Question: Some background: I need to work out the distance from some point to each cell in a 3D grid, then apply a function to this distance. I need to do this for multiple points, and add the functions values in each cell for all the points. I can do this using the following code for points located at (x,y,z):
'''
x <- c(1,2,3,4,5)
y <- x
z <- x
radius <- c(0.4,0.5,0.6,0.7,0.8)
numsphere <- length(x)
radius_buffer <- 0.2
xvox <- seq((min(x)-1),(max(x)+2),0.5)
yvox <- xvox
zvox <- xvox
probability_array <<- array(0,dim=c(length(xvox),length(yvox),length(zvox)))
for (j in 1:length(yvox)){ # for every y element
for (i in 1:length(xvox)){ # for every x element
for (k in length(zvox):1){ # for every z element
for (n in 1:numsphere){ # for the total number of points
dist_sd <- ((xvox[i]-x[n])^2+(yvox[j]-y[n])^2+(zvox[k]-z[n])^2)^0.5
probability_array[i,j,k] <- probability_array[i,j,k] +
round(exp(-1*(dist_sd-radius[n])^2/(2*radius_buffer^2)),3)
}
}
}
}
'''
The output is an array and the plotted result looks like this:
'''
probability_array <- probability_array/max(probability_array)
contour3d(probability_array,level=c(0.2,0.8,0.9),x=xvox,y=yvox,z=zvox,color = c("aquamarine","gold","darkorange"),alpha = c(0.1,0.2,0.5),add=T)
'''

I have tried to parallelise this because it seems ideal for it, but can't get it to work.
I've tried:
'''
cl<-makeCluster(detectCores(),type="SOCK")
registerDoSNOW(cl)
for (j in 1:length(yvox)){
for (i in 1:length(xvox)){
for(k in length(zvox):1){
probability_array[i,j,k] <- foreach(n=1:numsphere, .combine='+') %dopar% {
dist_sd <- ((xvox[i]-x[n])^2+(yvox[j]-y[n])^2+(zvox[k]-z[n])^2)^0.5
round(exp(-1*(dist_sd-radius[n])^2/(2*radius_buffer^2)),3)
}
}
}
}
'''
and things like:
'''
r <- foreach(j=1:length(yvox)) %:% foreach(i=1:length(xvox)) %:% foreach(k=length(zvox):1) %:% foreach(n=1:numsphere, .combine='+') %do% {
dist_sd <- ((xvox[i]-x[n])^2+(yvox[j]-y[n])^2+(zvox[k]-z[n])^2)^0.5
probability_array[i,j,k] <- probability_array[i,j,k] + round(exp(-1*(dist_sd-radius[n])^2/(2*radius_buffer^2)),3)
probability_array[i,j,k]
}
'''
But I'm missing something important. Any help would be greatly appreciated.
Cheers
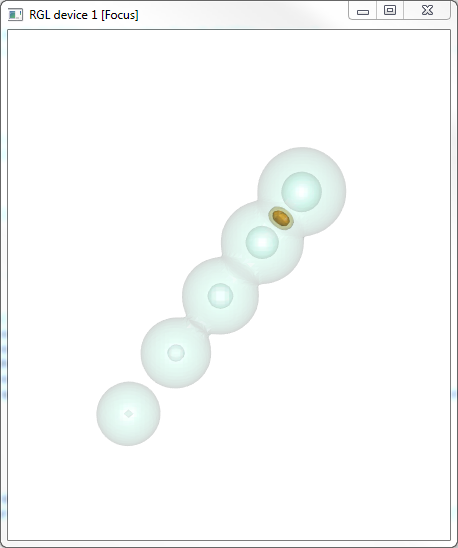
Answer: When parallelizing computations, because of the overhead it introduces,
it is preferable to run large pieces of computations in parallel,
rather than small -- outer loops, rather than inner loops.
In this case, however, there is no need to parallelize the computations:
you can just vectorize them.
'''
# 3-dimensional analogue of row() and col()
dim3 <- function( a, i ) {
stopifnot( length(dim(a)) == 3 )
r <- a
if( i == 1 ) { r[] <- rep(1:dim(a)[1], dim(a)[2] * dim(a)[3]) }
if( i == 2 ) { r[] <- rep(1:dim(a)[2], each = dim(a)[1], times = dim(a)[3]) }
if( i == 3 ) { r[] <- rep(1:dim(a)[3], each = dim(a)[1] * dim(a)[2]) }
r
}
probability_array <- array(0,dim=c(length(xvox),length(yvox),length(zvox)))
i <- dim3(probability_array,1)
j <- dim3(probability_array,2)
k <- dim3(probability_array,3)
for (n in 1:numsphere){
dist_sd <- sqrt(
(xvox[i]-x[n])^2 + (yvox[j]-y[n])^2 + (zvox[k]-z[n])^2
)
probability_array <- probability_array +
# Rounding intermediate results looks suspicious
round(exp(-1*(dist_sd-radius[n])^2/(2*radius_buffer^2)),3)
}
'''